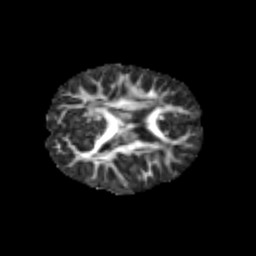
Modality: FA
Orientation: axial
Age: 6
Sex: female
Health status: healthy